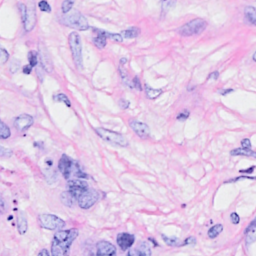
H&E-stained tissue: Breast